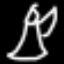
Label: angel